Question: Below are 2 . Given the coordinates of the rectangle vertices - (x1, y1)...(x8, y8), how can the area of the overlapping region (white in the figure below) be caclulated?
Note that:
1. Coordinates of points might be any
2. Rectangles may or may not overlap
3. Assume area is 0 when rectangles don't overlap, or they overlap at point or line.
4. If one rectangle is inside the other, then calculate area of smaller rectangle.

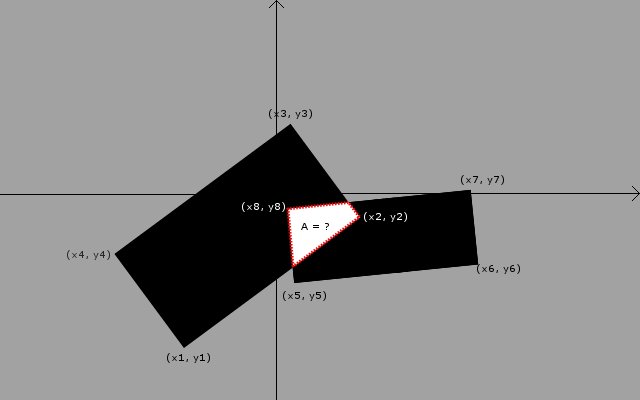
Answer: Since you stated that the rectangles may not be aligned, possible answers may be nothing, a point, a line segment, or a polygon with 3-8 sides.
The usual way to do this '2d boolean' operation is to choose a counterclockwise ordering of the edges, and then evaluate edge segments between critical points (intersections or corners). At each intersection you switch between an edge segment of the first rectangle to an edge of the second, or visa-versa. You always pick the segment to the left of the previous segment.

There are LOTS of details, but the basic algorithm is to find all intersections and order them on their edges with an appropriate data structure. Choose an intersection (if there is one) and choose a line segment leading away from that intersection. Find the segment of the other rectangle to the left of the chosen starting segment. In the picture, we choose the green segment on intersection a (in the direction indicated by the arrow) as the reference segment. The segment of the other rectangle that is to the right, is the segment from to . Use that as the next reference segment, and choose a green segment to the left of it. That's the segment from to . Find segment the same way. The next segment is from to the corner, so the corner is in the vertex list for the intersection as well. From the corn we get back to .
To choose the left side each time, you use the determinate of the coordinates of the direction vectors for the edges that meet. If the determinant for the ordered pair of directed edges is positive, you're going the right way.
Now that you have the vertices of the intersection polygon, you can use the <URL> to get the area.
Some of the details that I'm leaving to you are:
- What if a corner is coincident to to an edge or vertex of the other triangle?- What if there are no intersections? (one rectangle is inside the other, or they are disjoint--you can use point-in-polygon checks to figure this out. See the <URL>.- What if the intersection is a single point or a segment?